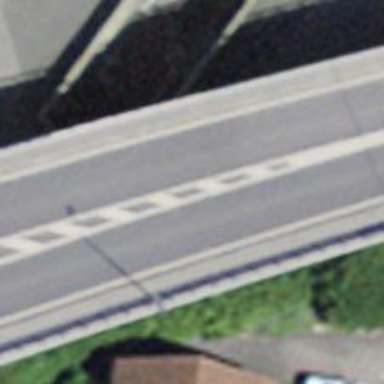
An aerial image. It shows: Primary highway on asphalt bridge.